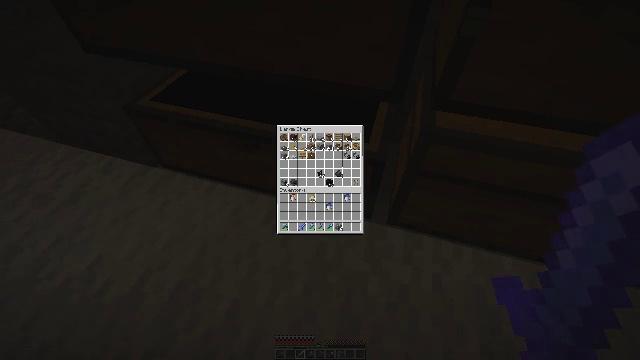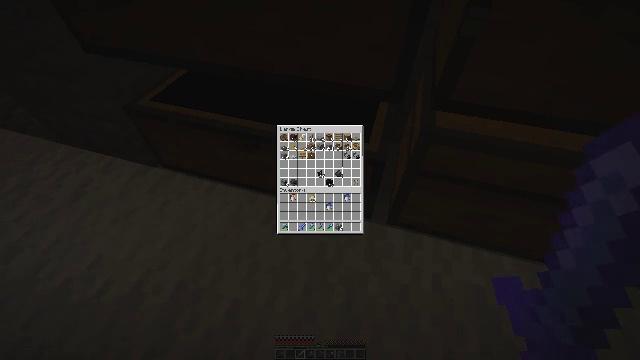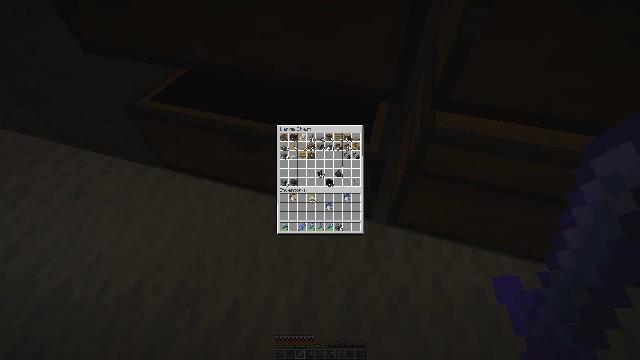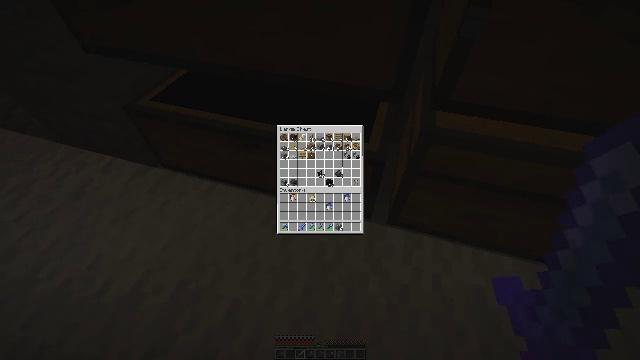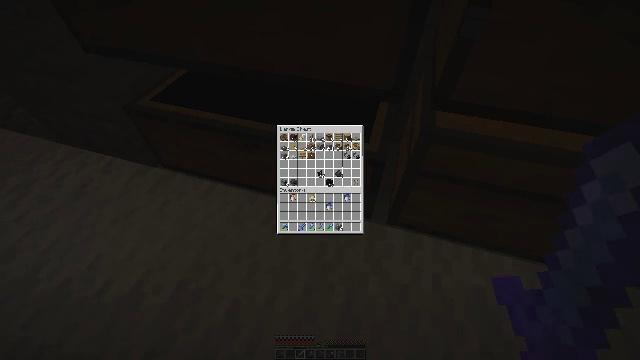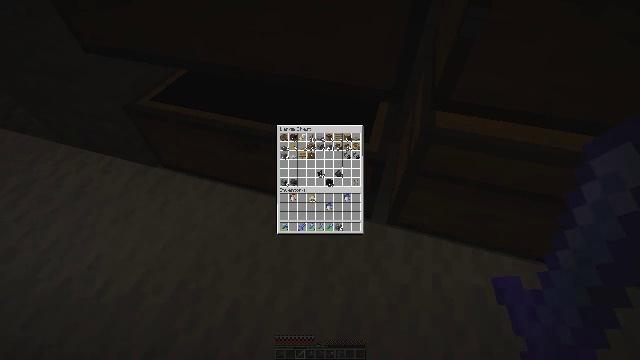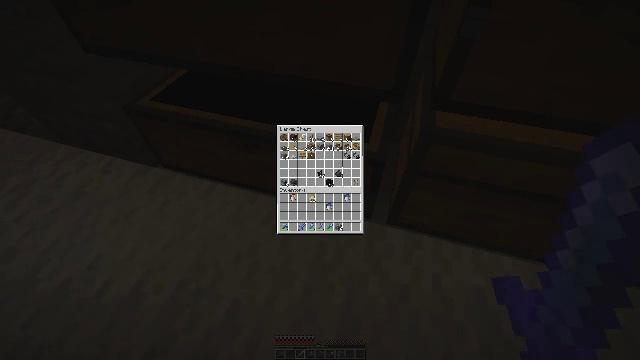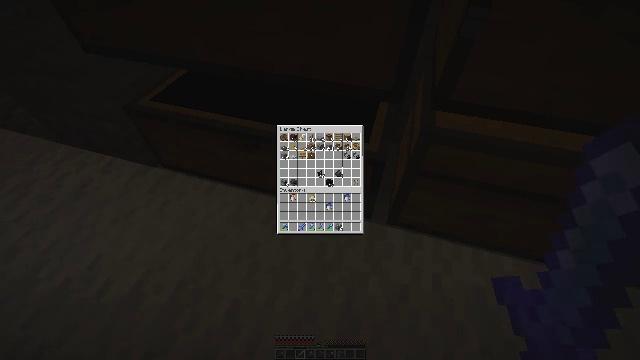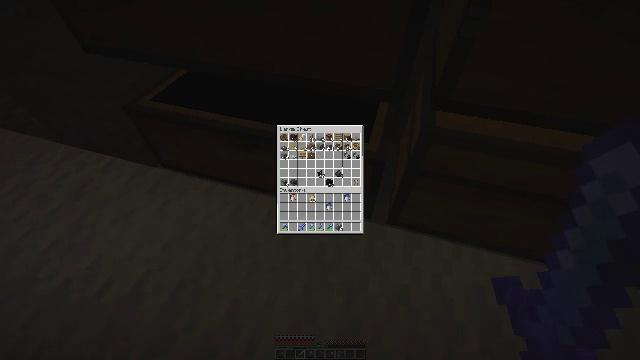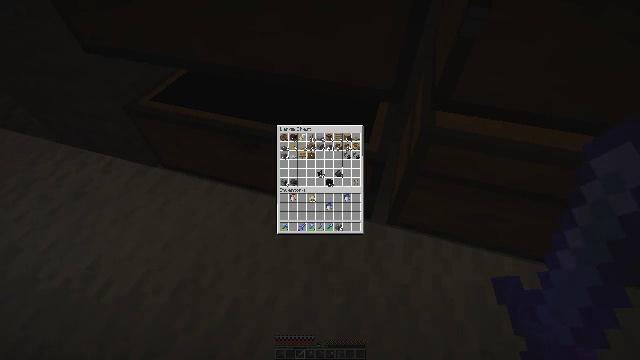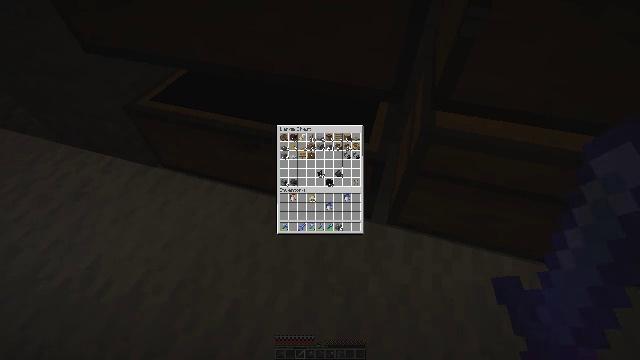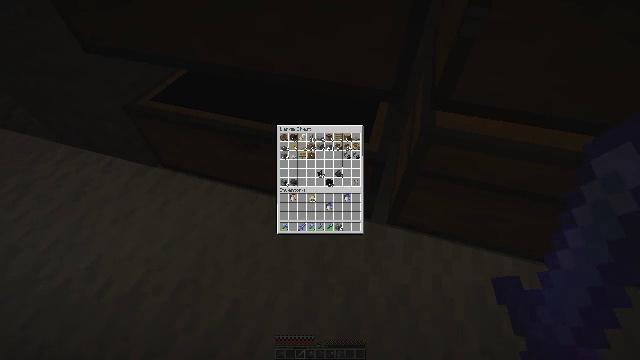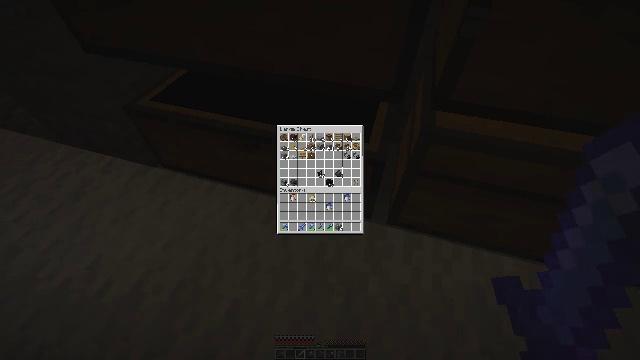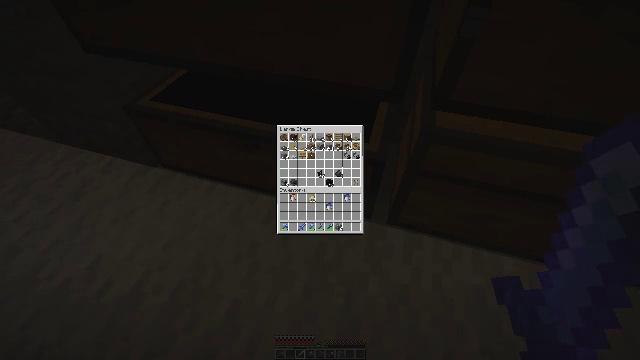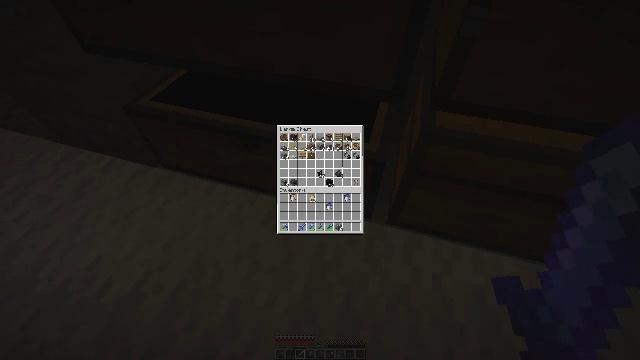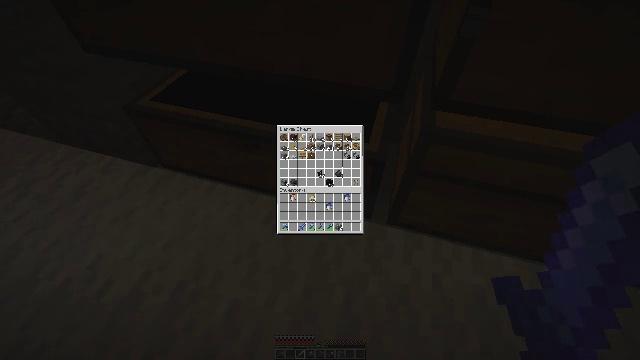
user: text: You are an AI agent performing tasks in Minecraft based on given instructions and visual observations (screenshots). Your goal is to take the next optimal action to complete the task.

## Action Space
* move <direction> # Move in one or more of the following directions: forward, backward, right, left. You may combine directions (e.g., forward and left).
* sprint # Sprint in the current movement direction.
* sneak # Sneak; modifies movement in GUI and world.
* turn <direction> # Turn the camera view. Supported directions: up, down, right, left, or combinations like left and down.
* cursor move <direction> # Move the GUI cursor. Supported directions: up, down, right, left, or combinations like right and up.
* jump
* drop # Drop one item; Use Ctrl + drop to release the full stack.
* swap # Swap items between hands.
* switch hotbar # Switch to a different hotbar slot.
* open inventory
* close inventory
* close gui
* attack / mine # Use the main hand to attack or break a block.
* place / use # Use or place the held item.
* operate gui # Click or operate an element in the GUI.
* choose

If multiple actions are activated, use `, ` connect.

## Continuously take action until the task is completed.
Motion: motion action
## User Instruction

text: Retrieve vines from walls or cliffs.
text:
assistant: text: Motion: no_op
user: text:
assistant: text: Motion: no_op
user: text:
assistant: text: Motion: no_op
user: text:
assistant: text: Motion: no_op
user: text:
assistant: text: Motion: no_op
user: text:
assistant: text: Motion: no_op
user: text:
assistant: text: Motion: no_op
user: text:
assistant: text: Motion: no_op
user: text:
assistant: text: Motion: no_op
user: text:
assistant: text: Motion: no_op
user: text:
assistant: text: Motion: no_op
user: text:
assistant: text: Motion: no_op
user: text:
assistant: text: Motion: no_op
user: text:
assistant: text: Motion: no_op
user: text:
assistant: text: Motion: no_op
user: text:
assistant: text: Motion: no_op
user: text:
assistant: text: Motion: no_op
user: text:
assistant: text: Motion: no_op
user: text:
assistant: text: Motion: no_op
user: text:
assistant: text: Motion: no_op
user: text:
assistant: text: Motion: no_op
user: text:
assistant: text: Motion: no_op
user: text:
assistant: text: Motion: no_op
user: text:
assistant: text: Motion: no_op
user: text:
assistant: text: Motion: no_op
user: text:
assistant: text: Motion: no_op
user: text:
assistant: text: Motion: no_op
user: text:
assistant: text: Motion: no_op
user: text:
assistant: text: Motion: no_op
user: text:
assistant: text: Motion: no_op